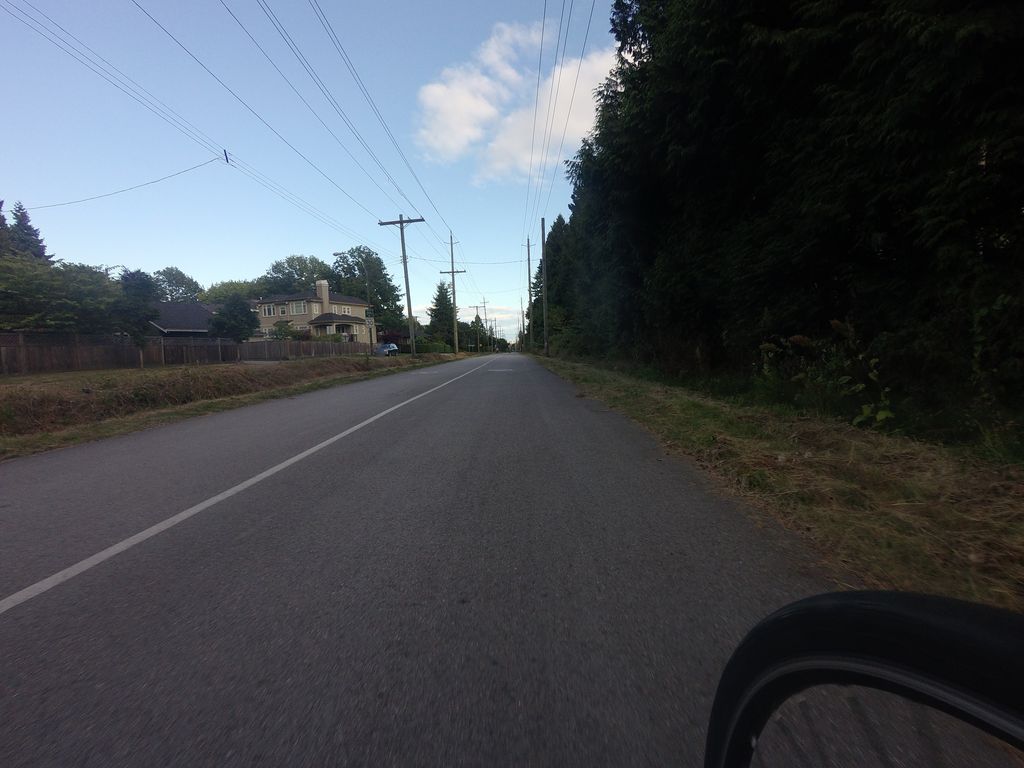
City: vancouver